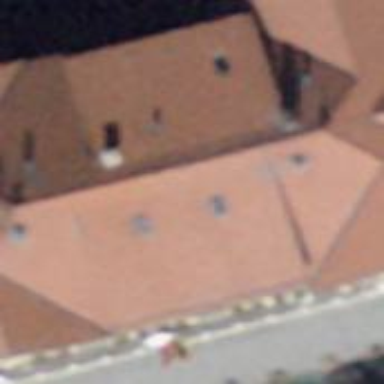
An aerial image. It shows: Hotel.